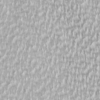
Label: not_dusty